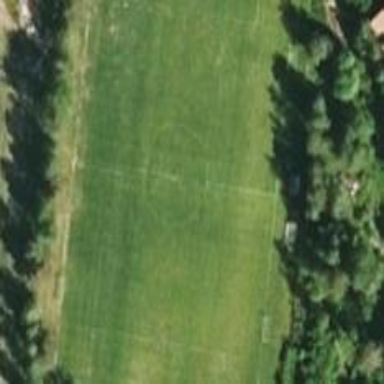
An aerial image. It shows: Soccer pitch for leisureland activities.